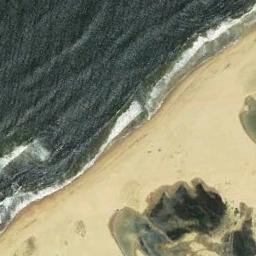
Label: beach